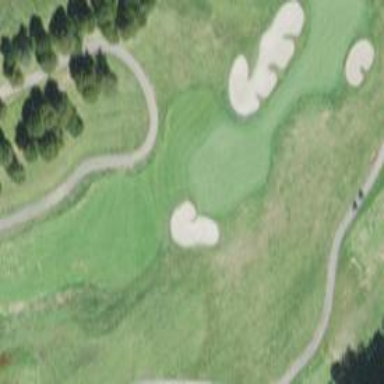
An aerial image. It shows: Green golf area with grass land use.